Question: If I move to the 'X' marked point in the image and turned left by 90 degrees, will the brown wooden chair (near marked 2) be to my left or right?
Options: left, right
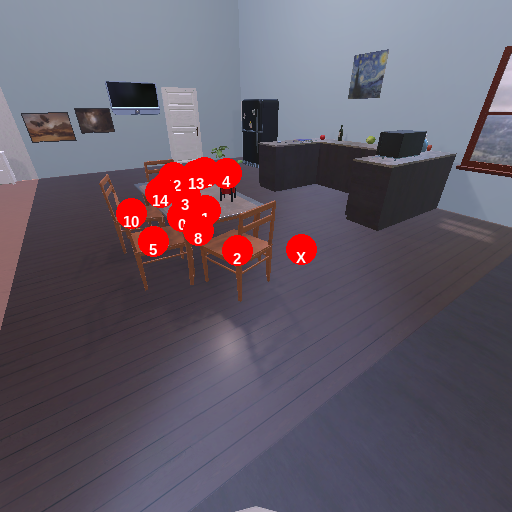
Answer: left